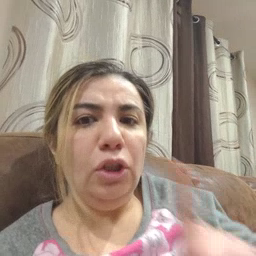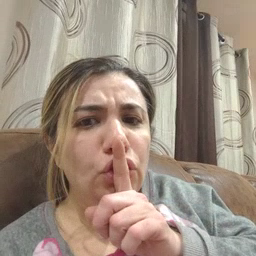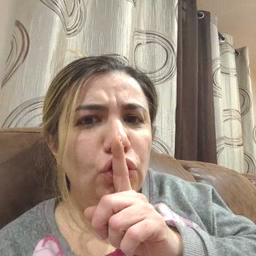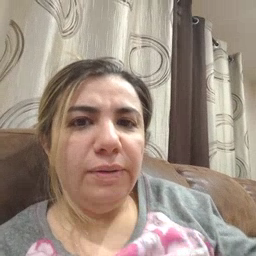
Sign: shhh